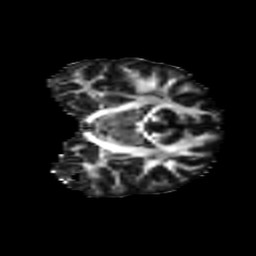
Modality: FA
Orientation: coronal
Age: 12
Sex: male
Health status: ill
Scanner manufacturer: ge
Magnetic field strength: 3 T
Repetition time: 7.5 s
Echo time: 0.079 s